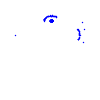
Particle: kaon